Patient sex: M
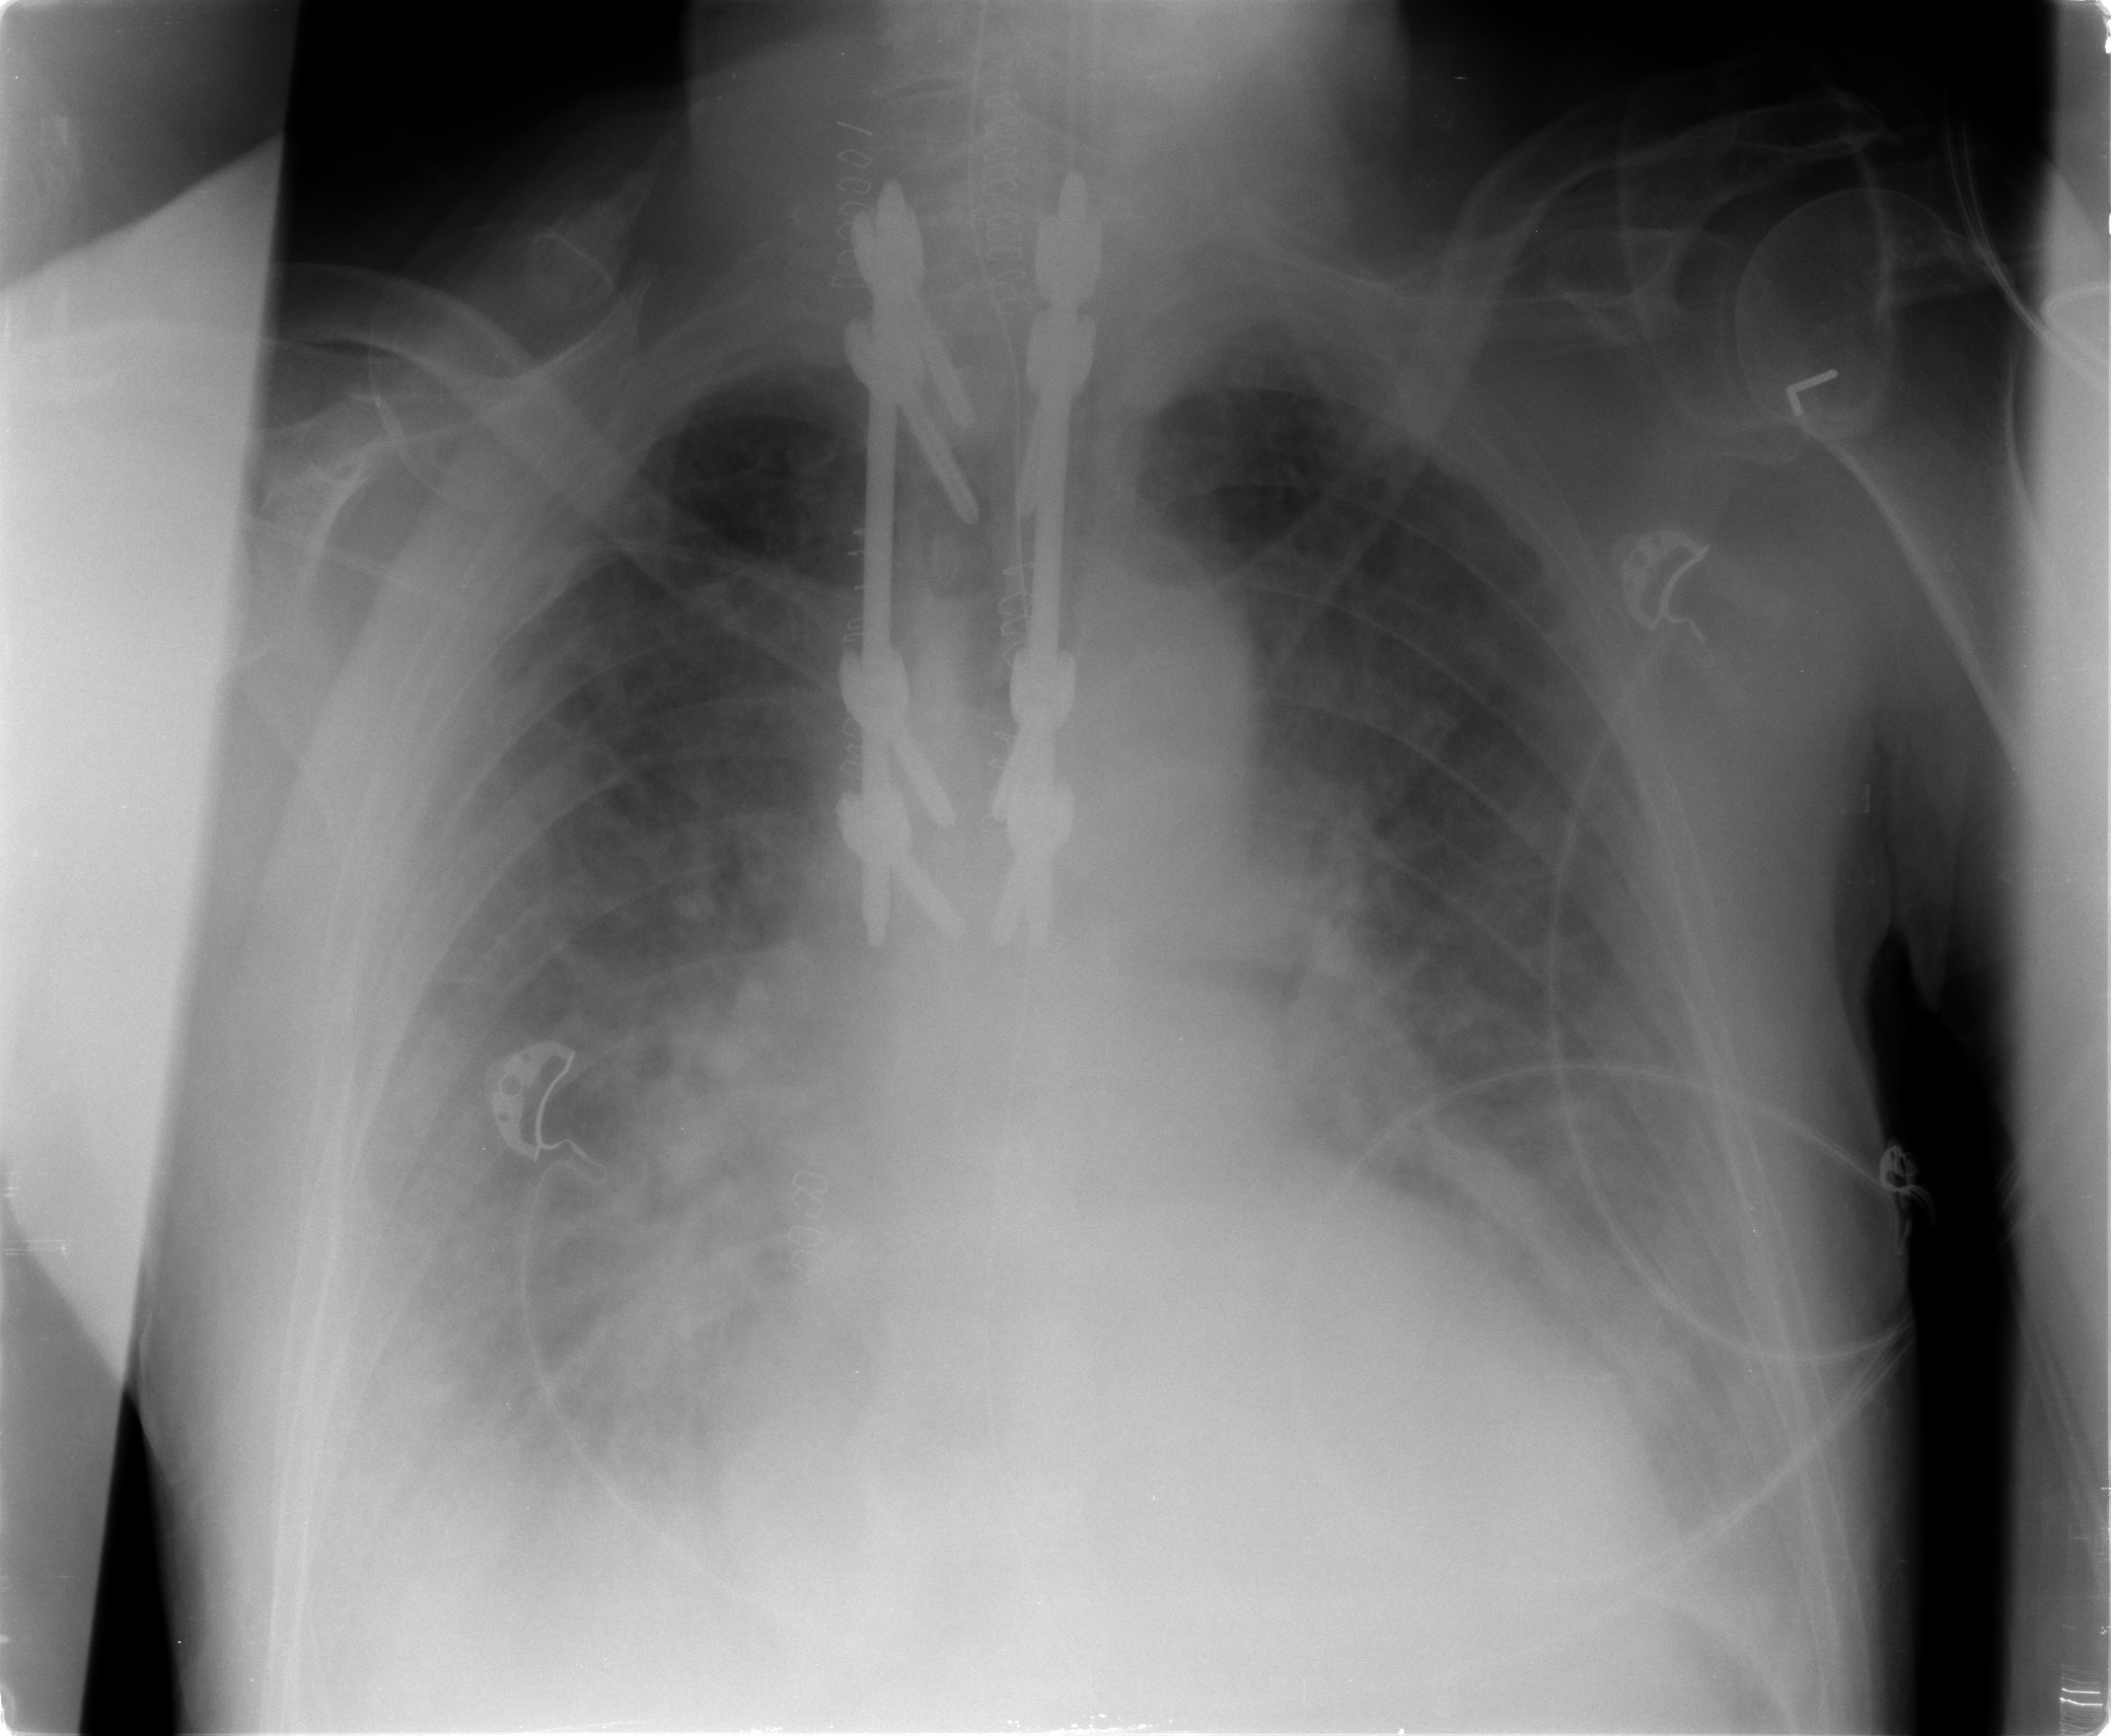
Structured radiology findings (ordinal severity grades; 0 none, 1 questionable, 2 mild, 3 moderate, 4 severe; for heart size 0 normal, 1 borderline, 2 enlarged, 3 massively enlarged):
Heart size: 2
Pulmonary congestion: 3
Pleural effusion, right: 3
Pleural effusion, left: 3
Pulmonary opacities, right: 3
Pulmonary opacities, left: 2
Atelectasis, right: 3
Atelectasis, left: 2